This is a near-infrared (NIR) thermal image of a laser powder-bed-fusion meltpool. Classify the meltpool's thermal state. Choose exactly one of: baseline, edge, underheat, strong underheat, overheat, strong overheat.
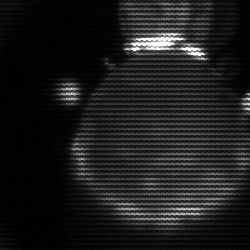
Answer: edge